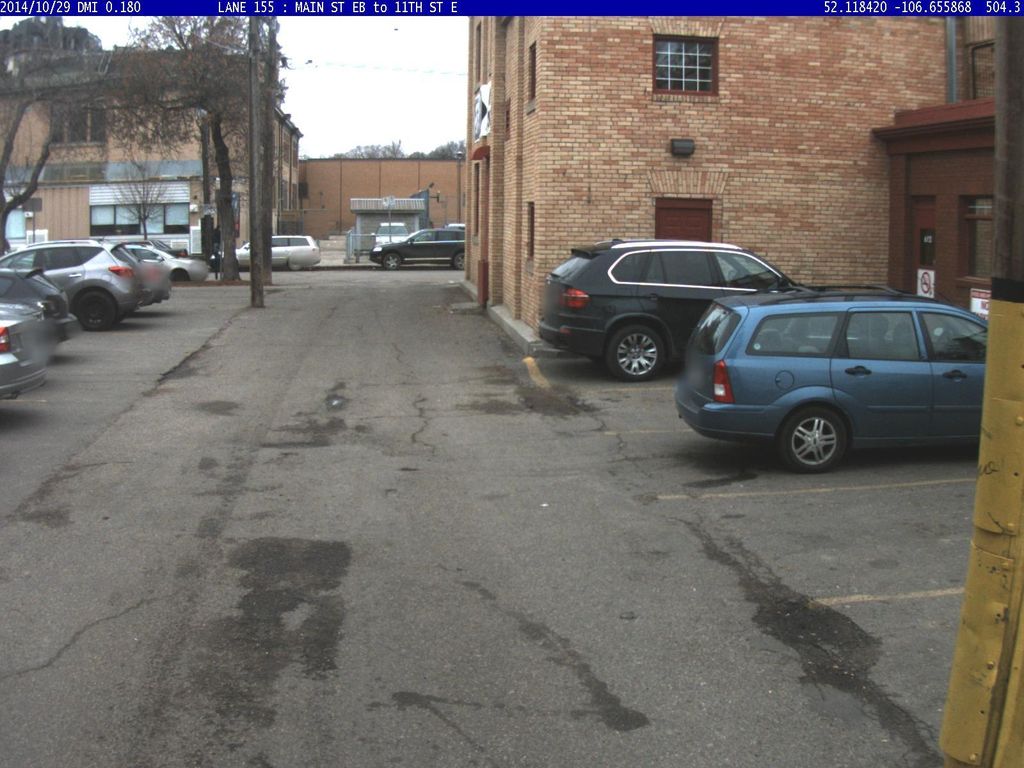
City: saskatoon